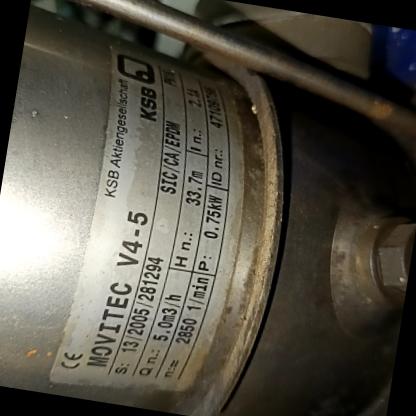
Klasa: tabliczka-znamionowa